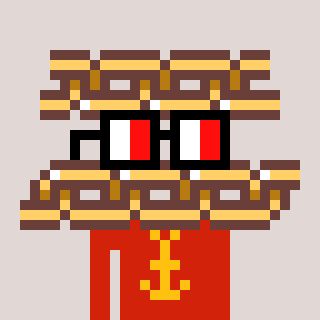
a pixel art character with square glasses with black frames and red eyes, a chain-shaped head and a red-colored body on a warm background